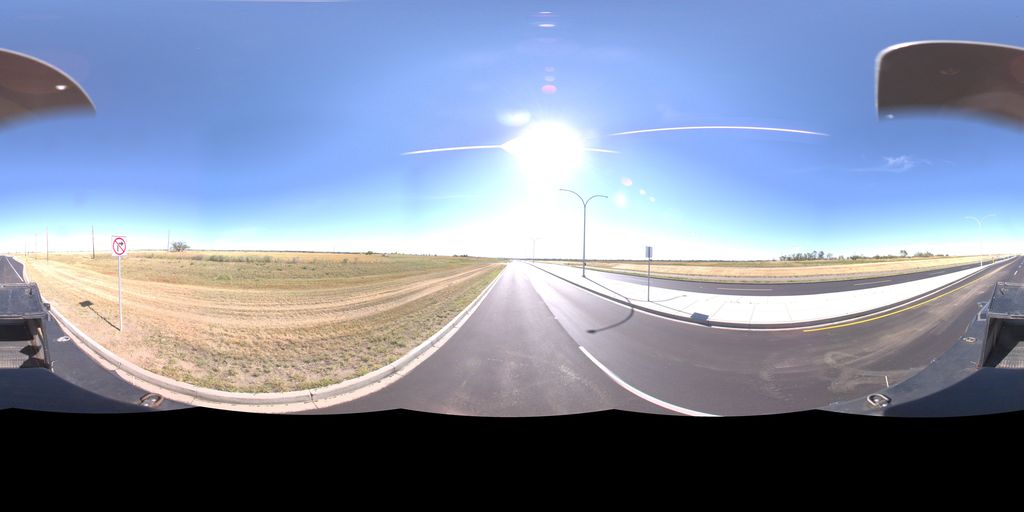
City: saskatoon